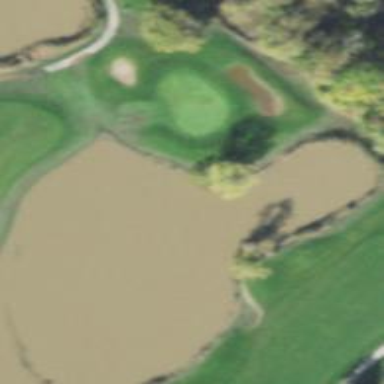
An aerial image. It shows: Water hazard on golf course. The hazard is natural water feature.